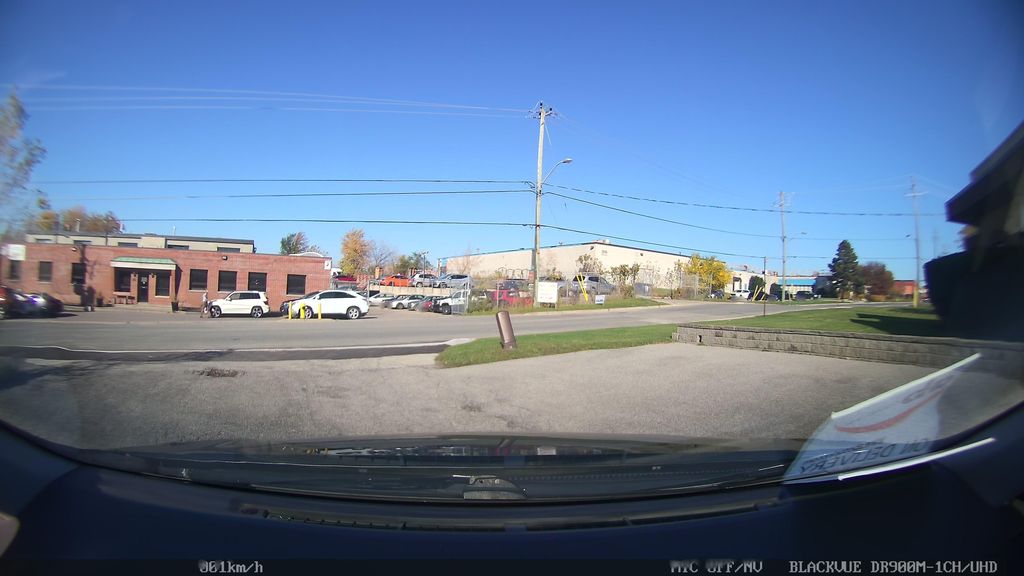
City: toronto